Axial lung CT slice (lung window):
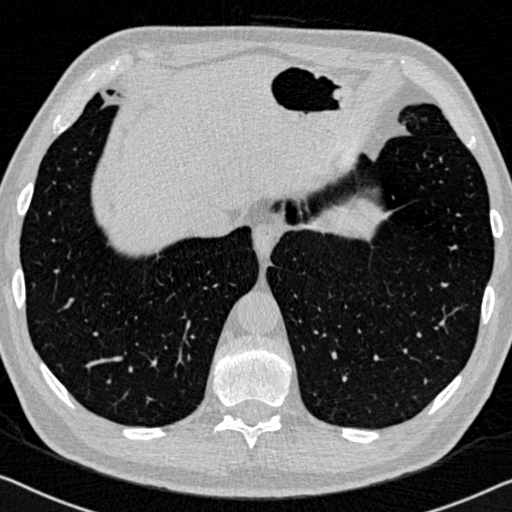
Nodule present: no